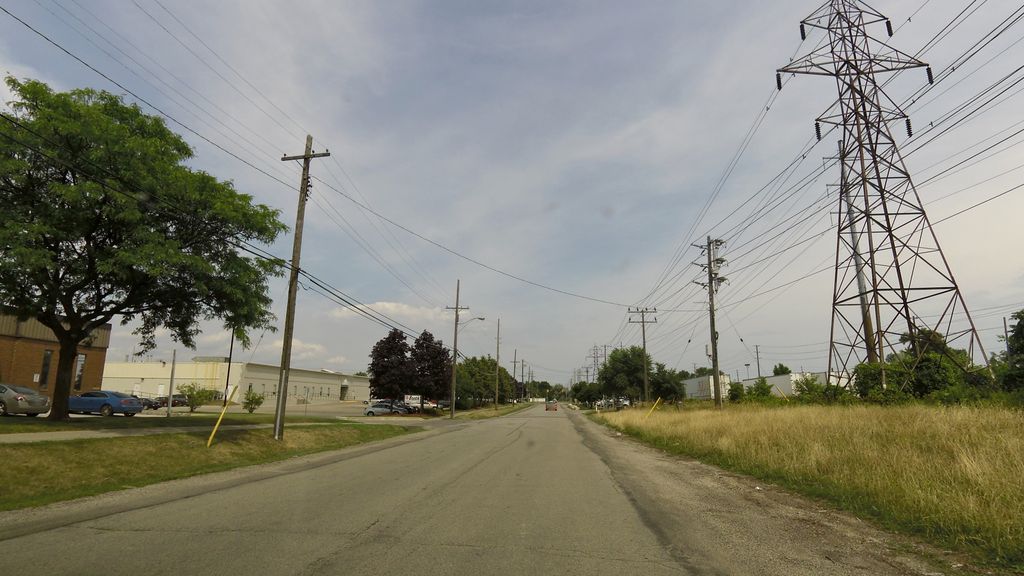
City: toronto